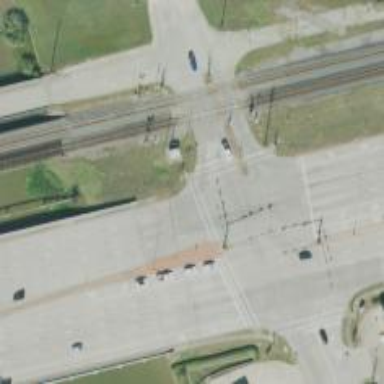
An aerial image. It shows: Traffic island on the road.